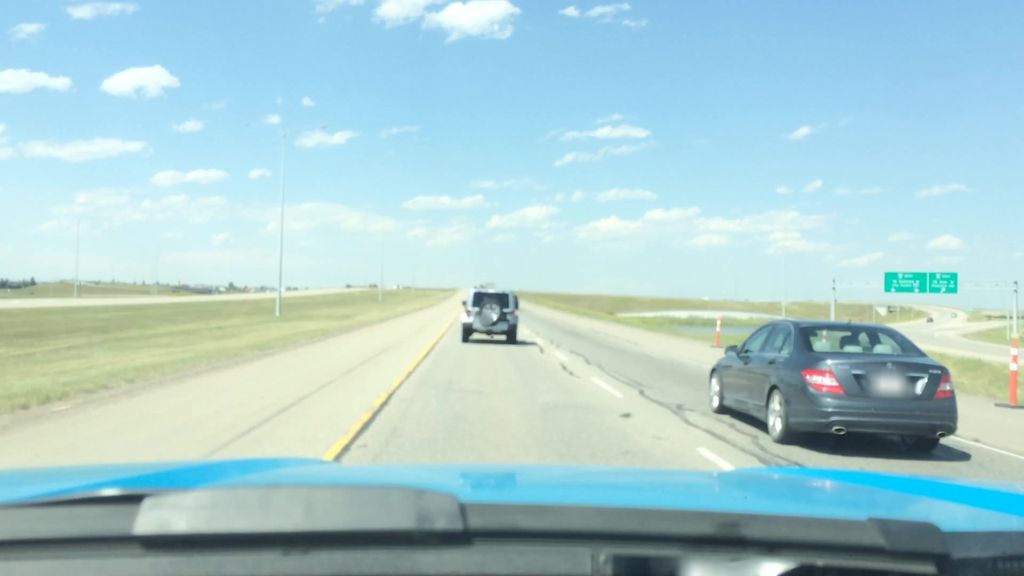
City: calgary